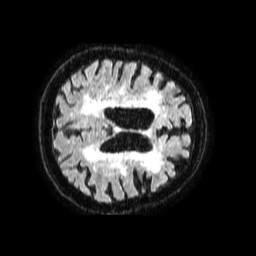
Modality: FLAIR
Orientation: axial
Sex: female
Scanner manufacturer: philips
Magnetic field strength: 1.5 T
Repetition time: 4.8 s
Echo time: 0.3 s